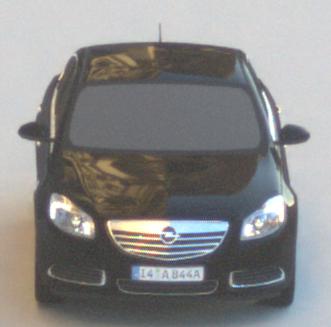
Make: Opel
Model: Insignia 1.6
Detailed model: Insignia (A) Notch Back
Model produced from: 2008/11
Model produced until: 2008/12
Doors: 4
Color: black
Road condition: dry road
Daytime: sunrise or sunset
Contrast: medium contrast